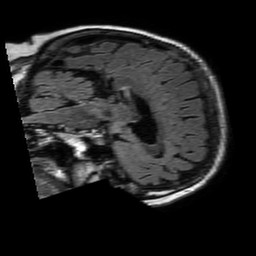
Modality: FLAIR
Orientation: sagittal
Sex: female
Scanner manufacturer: philips
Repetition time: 11 s
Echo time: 0.125 s